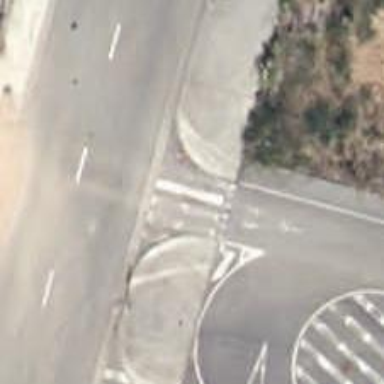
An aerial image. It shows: Zebra crossing on the road.